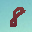
Label: 8